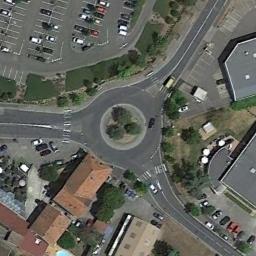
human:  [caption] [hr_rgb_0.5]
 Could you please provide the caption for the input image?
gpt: The roundabout with three exits and entrances is surrounded by some buildings and parking lots .

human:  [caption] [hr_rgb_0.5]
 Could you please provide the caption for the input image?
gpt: There are several vehicles on the road at the roundabout of three roads, There are many buildings and some trees around the roundabout, And many cars are parked in the open space beside the roundabout .

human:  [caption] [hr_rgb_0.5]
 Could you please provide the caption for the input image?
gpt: The roundabout is next to buildings and parking lot .

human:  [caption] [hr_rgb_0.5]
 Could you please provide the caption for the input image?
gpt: There are many cars in the parking lot near the roundabout .

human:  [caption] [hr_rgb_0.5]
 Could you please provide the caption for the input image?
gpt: There are some buildings and green bushes around the roundabout .